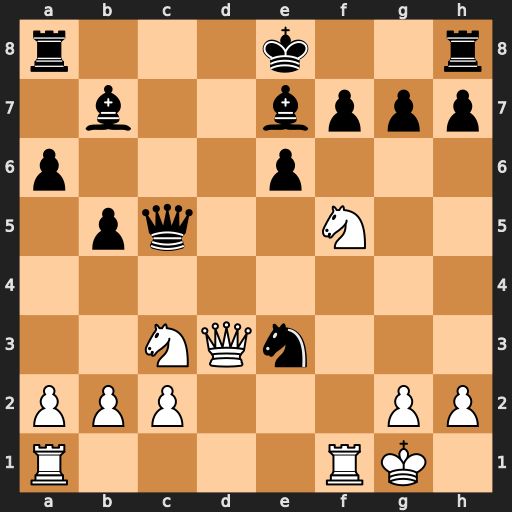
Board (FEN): r3k2r/1b2bppp/p3p3/1pq2N2/8/2NQn3/PPP3PP/R4RK1
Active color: w
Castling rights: kq
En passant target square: -
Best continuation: Nxg7+ Kf8 Nxe6+